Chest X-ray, AP view. Patient: 59 years old, sex F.
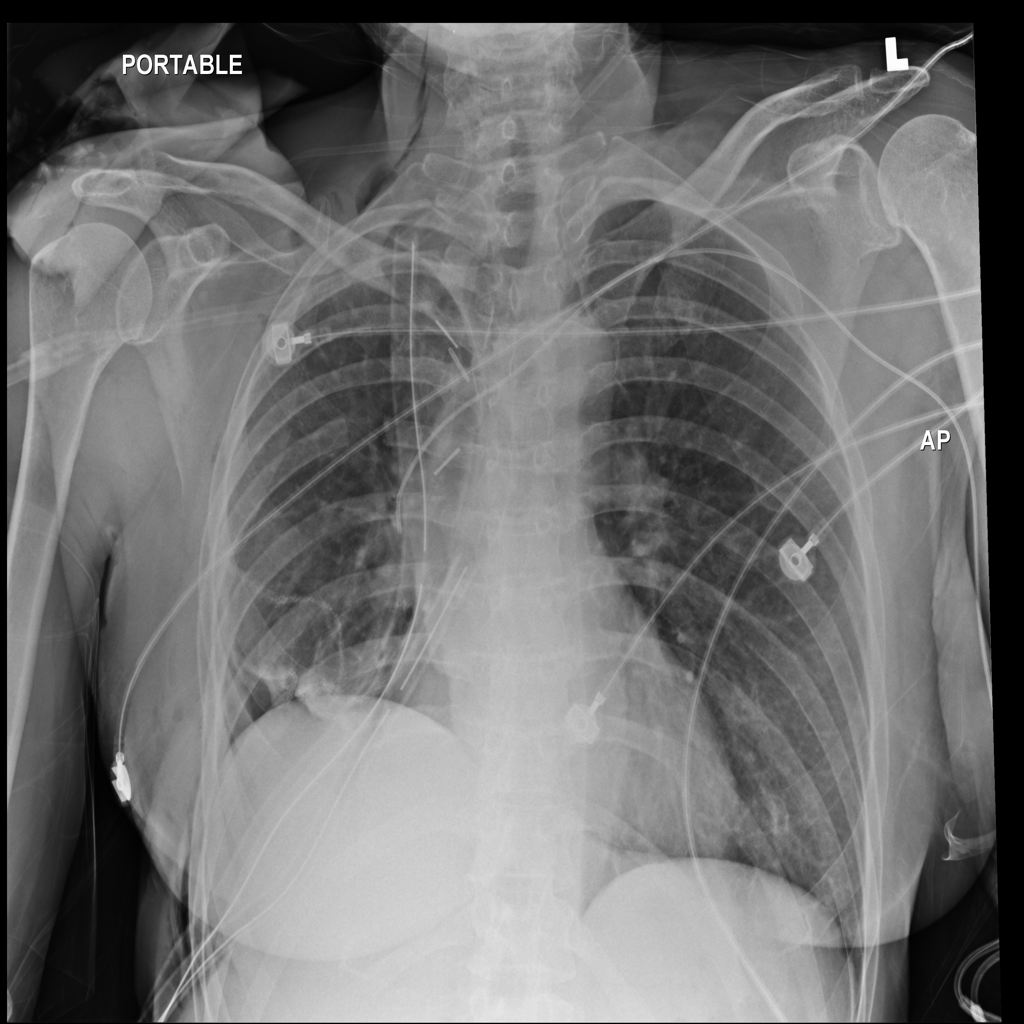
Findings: No Finding